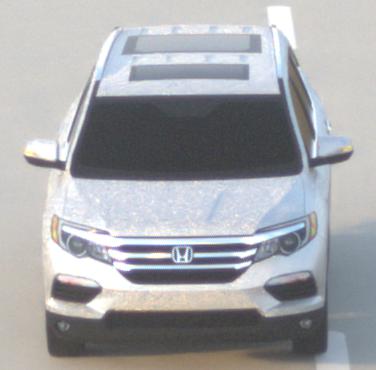
Make: Honda
Model: Pilot
Detailed model: 3
Model produced from: 2015
Model produced until: 2022
Doors: 5
Color: white
Road condition: dry road
Daytime: sunrise or sunset
Contrast: low contrast